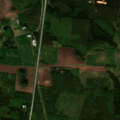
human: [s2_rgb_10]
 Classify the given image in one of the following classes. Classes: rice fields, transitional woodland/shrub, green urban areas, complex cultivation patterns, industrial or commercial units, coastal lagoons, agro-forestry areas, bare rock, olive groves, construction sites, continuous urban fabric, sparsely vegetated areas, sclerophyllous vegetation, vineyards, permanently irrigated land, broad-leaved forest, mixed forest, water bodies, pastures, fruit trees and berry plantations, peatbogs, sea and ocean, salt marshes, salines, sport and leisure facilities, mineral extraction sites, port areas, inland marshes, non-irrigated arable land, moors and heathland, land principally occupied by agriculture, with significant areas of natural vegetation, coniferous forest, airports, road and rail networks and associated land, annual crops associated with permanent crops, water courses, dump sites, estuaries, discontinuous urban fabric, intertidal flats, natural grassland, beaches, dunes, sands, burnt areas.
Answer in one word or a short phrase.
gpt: mineral extraction sites, non-irrigated arable land, coniferous forest, mixed forest